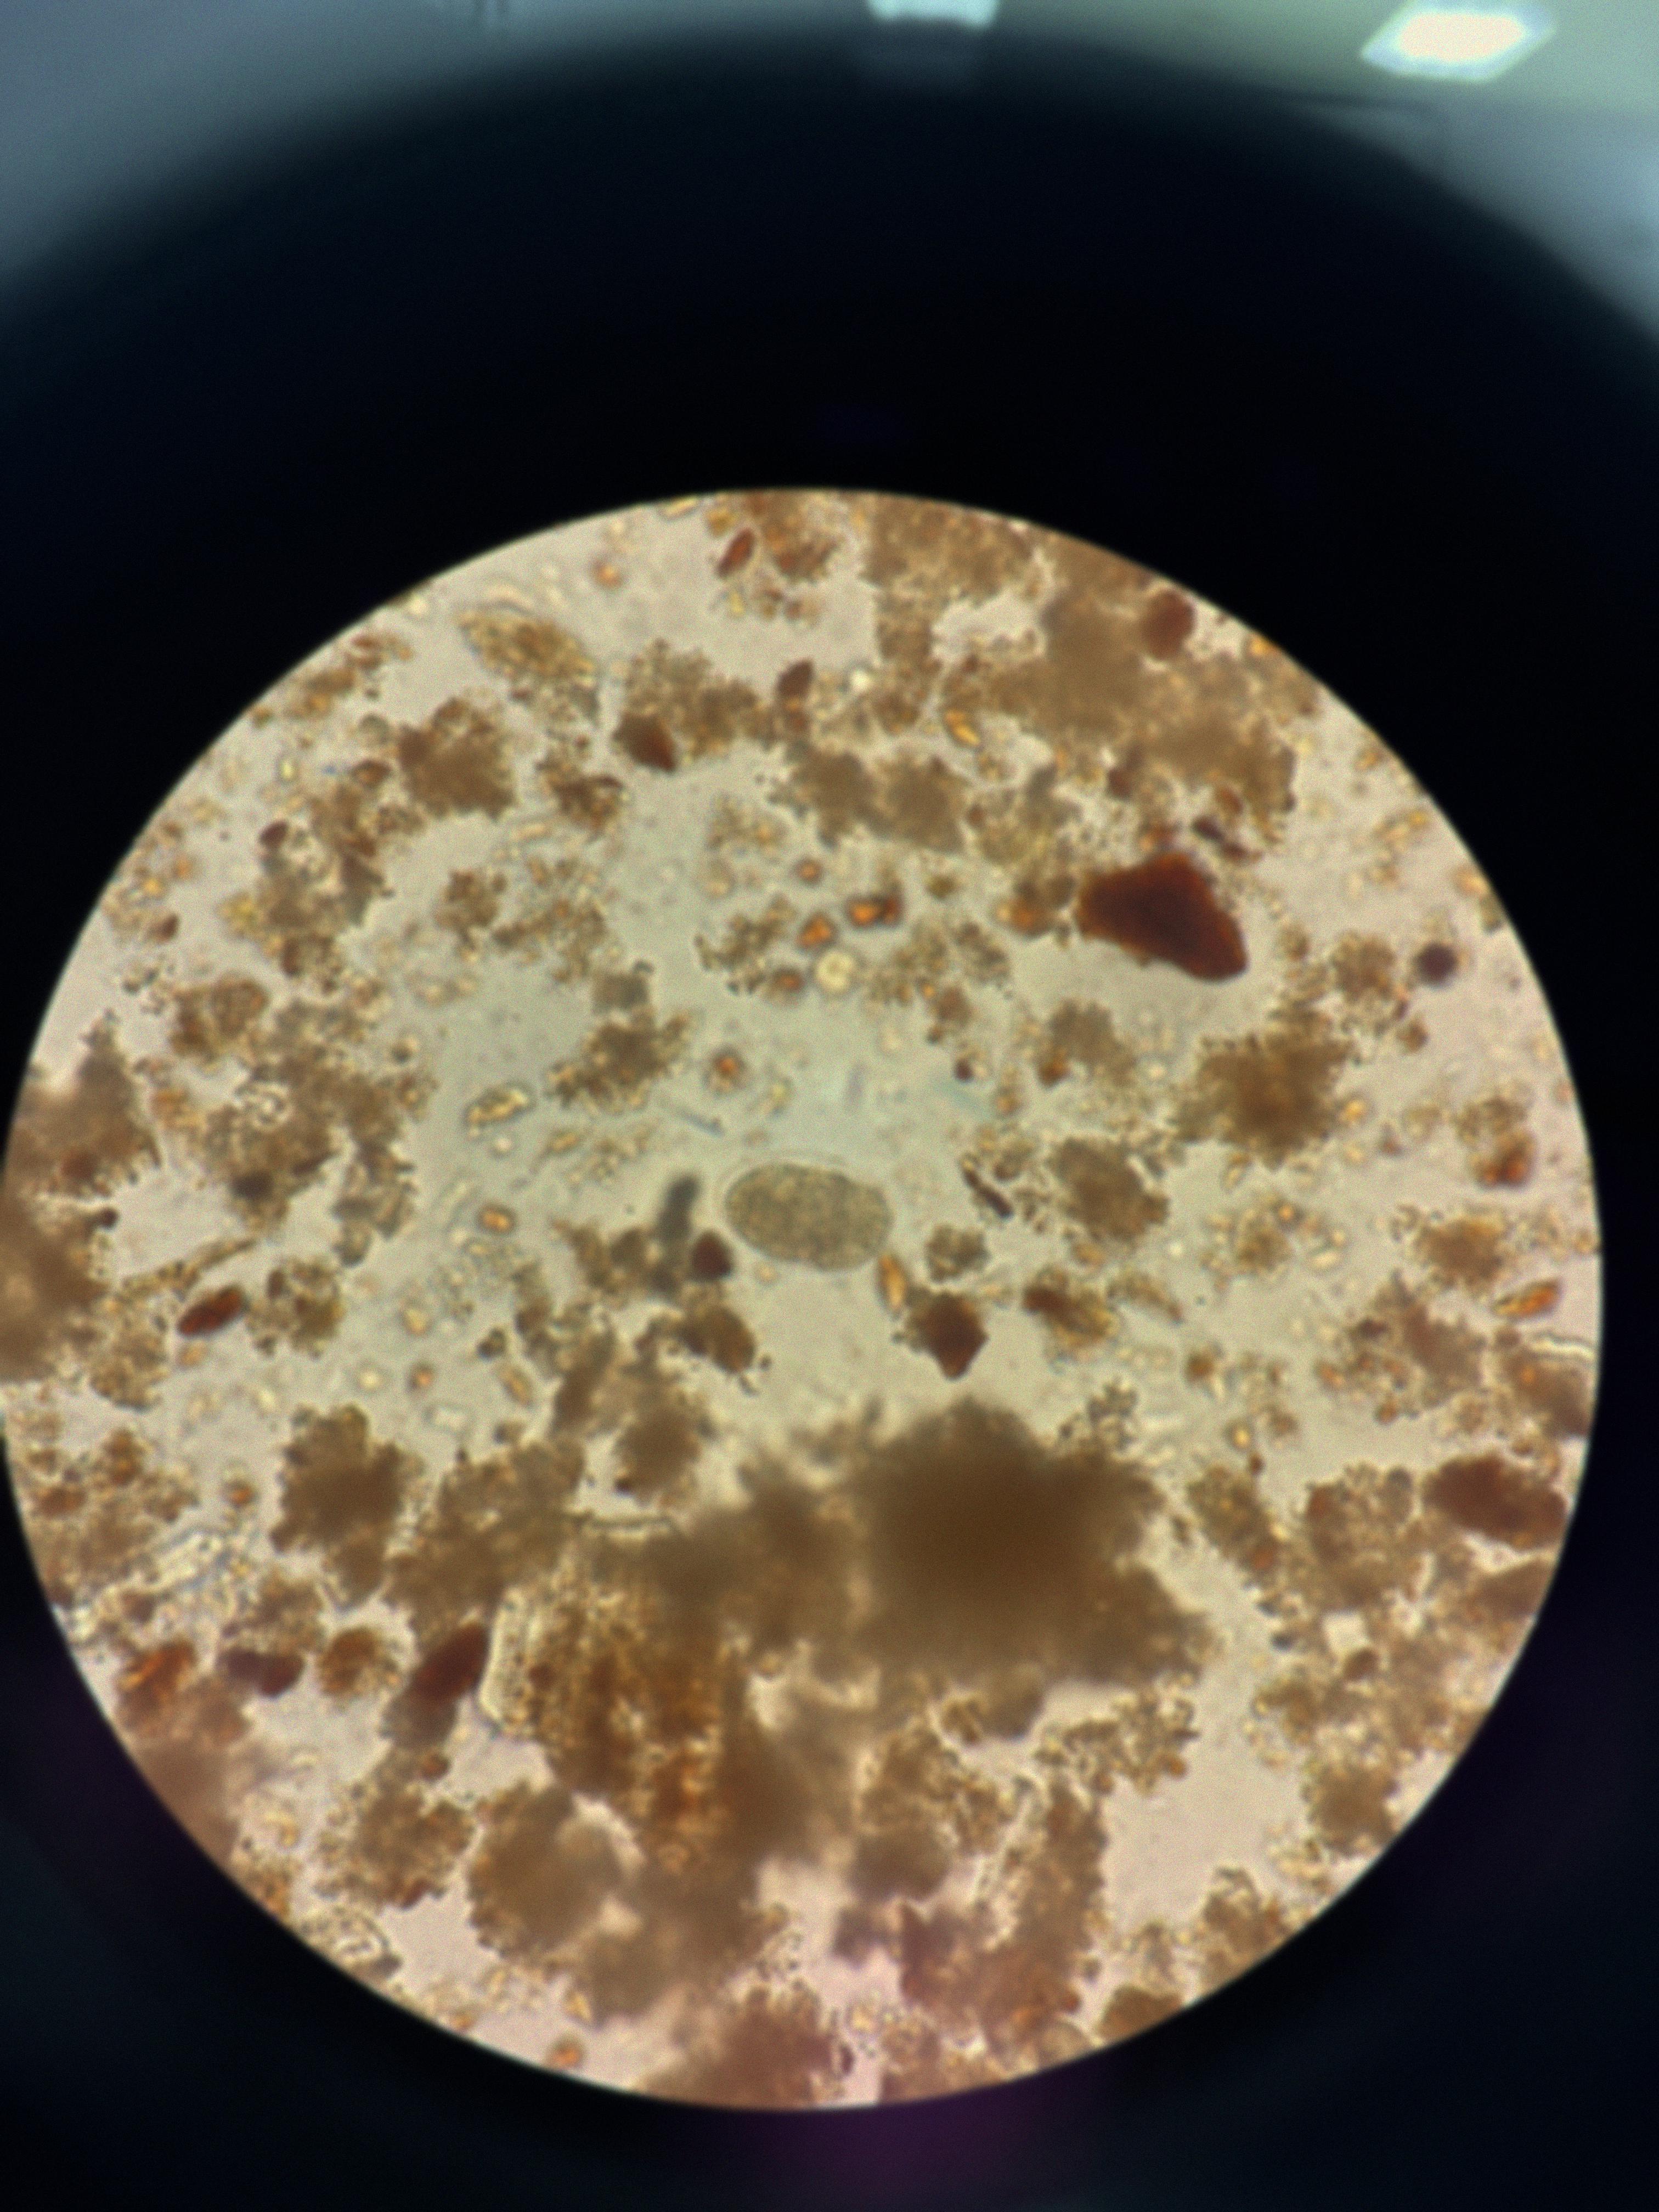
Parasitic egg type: Hookworm egg